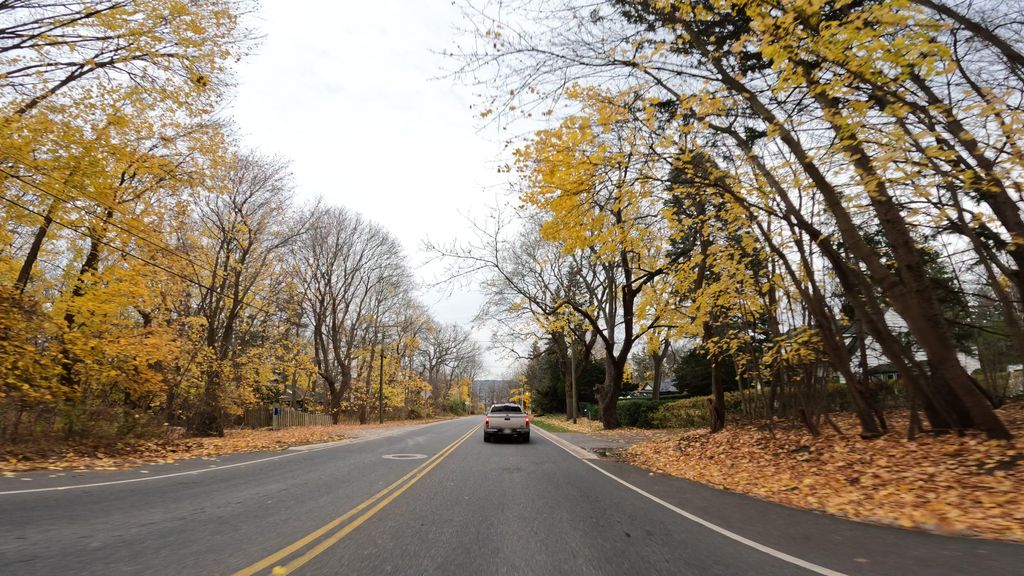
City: hamilton